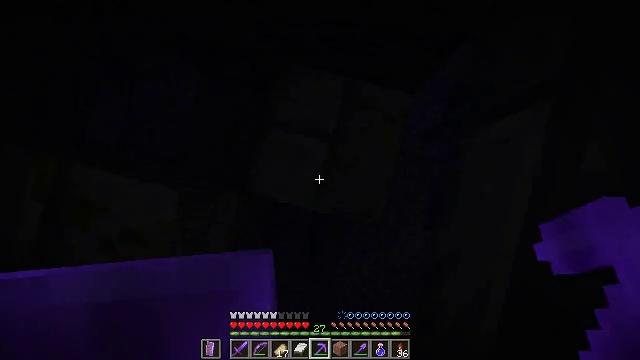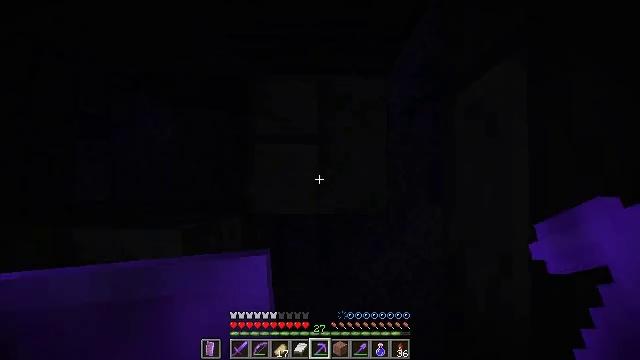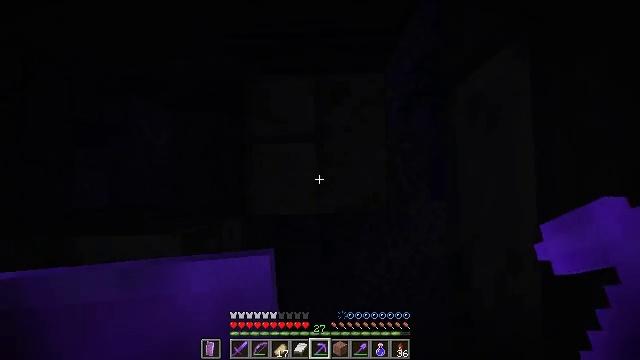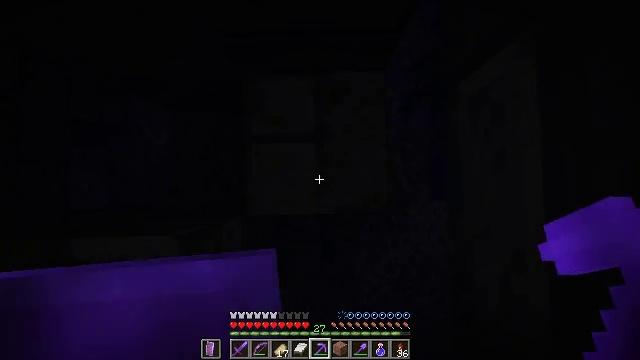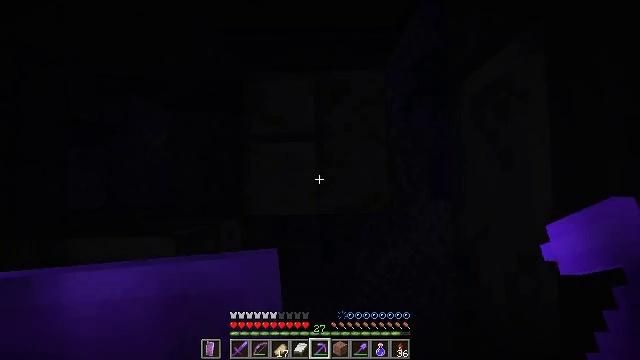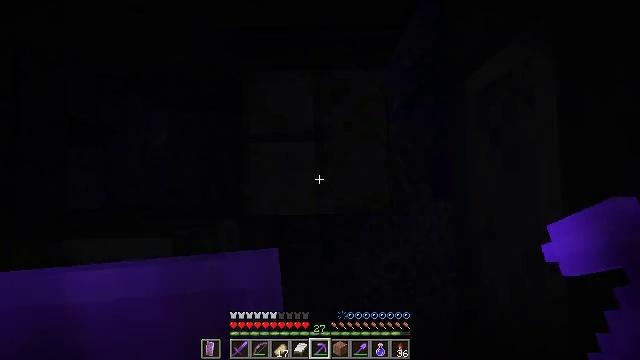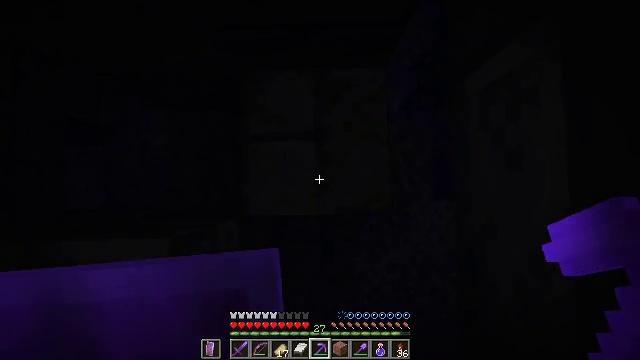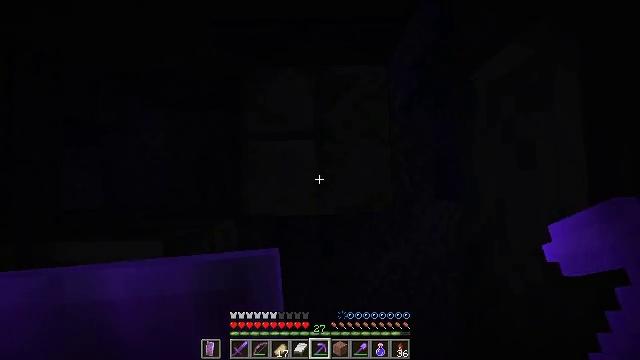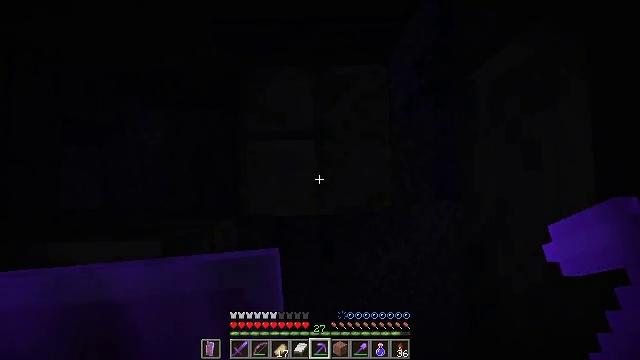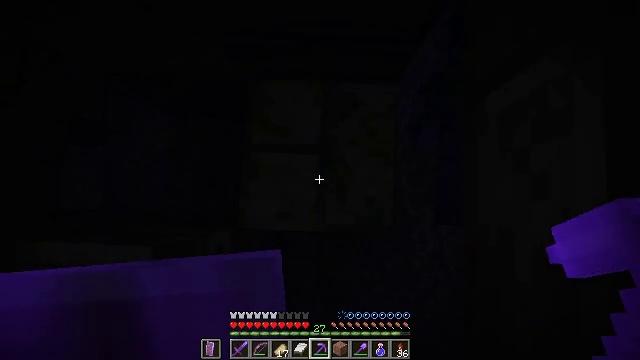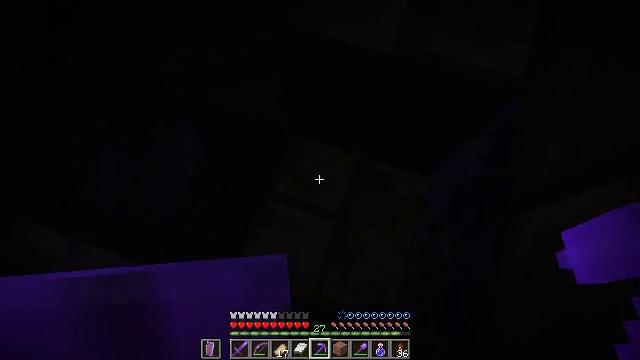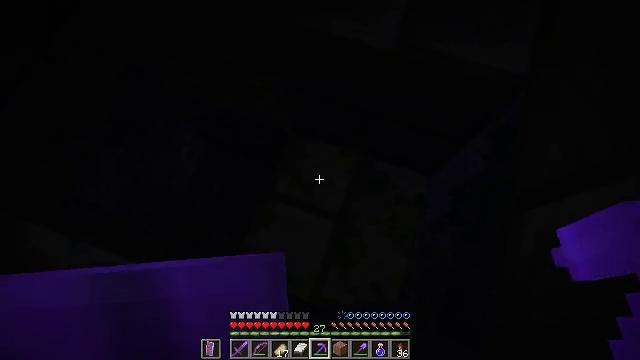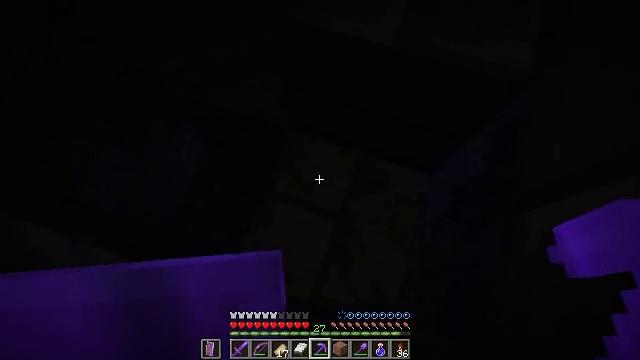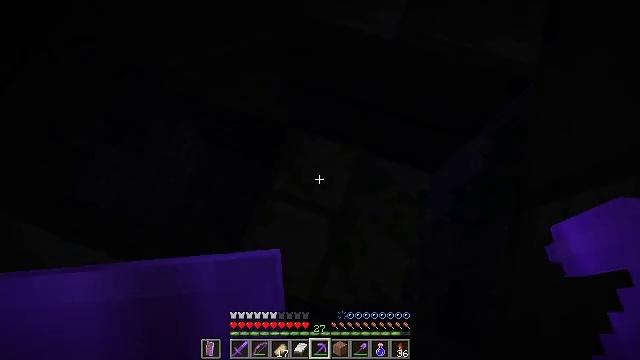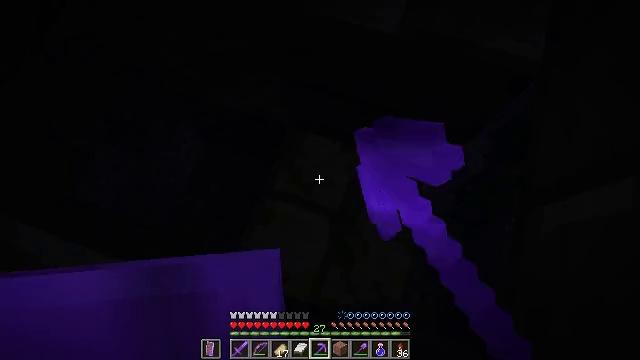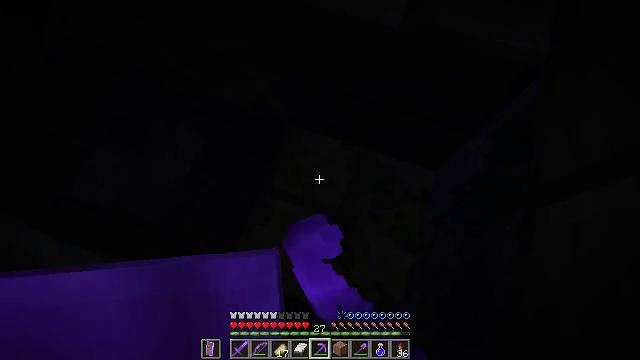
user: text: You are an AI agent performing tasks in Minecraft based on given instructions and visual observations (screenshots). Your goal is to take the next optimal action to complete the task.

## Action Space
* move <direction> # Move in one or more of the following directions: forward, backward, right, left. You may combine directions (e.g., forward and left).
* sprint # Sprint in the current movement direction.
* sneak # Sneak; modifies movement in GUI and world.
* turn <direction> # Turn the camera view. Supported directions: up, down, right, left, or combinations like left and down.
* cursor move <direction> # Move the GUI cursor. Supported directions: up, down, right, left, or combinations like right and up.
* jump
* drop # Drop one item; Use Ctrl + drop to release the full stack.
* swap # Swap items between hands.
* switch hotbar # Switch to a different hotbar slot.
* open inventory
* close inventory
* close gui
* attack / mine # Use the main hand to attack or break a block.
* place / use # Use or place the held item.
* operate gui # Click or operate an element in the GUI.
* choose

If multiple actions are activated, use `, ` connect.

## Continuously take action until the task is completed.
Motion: motion action
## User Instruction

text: Mine mossy stone bricks.
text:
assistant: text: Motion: turn right
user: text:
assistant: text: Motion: turn right
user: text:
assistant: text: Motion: no_op
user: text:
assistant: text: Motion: no_op
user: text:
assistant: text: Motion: no_op
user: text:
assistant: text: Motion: no_op
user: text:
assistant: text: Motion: no_op
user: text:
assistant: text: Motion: no_op
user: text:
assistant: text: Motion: turn left and up
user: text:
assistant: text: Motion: turn left and up
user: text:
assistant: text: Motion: no_op
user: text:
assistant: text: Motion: no_op
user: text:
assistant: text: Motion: attack / mine
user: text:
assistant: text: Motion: attack / mine
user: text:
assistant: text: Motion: attack / mine
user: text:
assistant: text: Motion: attack / mine
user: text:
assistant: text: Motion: attack / mine
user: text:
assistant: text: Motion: turn down, attack / mine
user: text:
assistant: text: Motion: attack / mine
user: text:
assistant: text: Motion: attack / mine
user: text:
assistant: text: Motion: move back, attack / mine
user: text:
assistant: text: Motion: move back, attack / mine
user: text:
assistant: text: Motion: move back, attack / mine
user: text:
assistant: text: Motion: move back, attack / mine
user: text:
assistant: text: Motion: move back, attack / mine
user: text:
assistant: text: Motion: attack / mine